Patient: sex F, age 46
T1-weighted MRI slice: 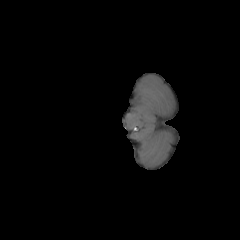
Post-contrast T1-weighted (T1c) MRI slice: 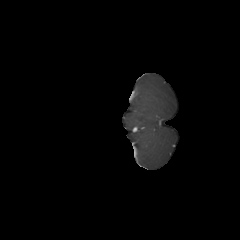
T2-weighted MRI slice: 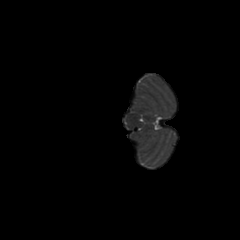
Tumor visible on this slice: no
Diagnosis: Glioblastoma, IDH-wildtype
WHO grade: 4